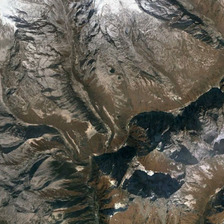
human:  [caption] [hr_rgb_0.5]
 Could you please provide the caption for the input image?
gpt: some white snows cover a part of a piece of khaki mountain .

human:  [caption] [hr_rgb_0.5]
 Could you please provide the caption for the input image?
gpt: some white snows cover a part of a piece of khaki mountain .

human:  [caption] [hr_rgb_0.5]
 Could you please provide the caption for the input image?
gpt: the rugged mountains are in an unbroken line .

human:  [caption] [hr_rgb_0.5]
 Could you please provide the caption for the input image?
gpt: the yellow mountain is a piece of water wet .

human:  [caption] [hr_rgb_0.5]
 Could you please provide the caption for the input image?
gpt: the yellow mountain is a piece of water wet .